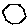
Label: hexagon